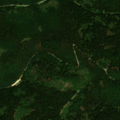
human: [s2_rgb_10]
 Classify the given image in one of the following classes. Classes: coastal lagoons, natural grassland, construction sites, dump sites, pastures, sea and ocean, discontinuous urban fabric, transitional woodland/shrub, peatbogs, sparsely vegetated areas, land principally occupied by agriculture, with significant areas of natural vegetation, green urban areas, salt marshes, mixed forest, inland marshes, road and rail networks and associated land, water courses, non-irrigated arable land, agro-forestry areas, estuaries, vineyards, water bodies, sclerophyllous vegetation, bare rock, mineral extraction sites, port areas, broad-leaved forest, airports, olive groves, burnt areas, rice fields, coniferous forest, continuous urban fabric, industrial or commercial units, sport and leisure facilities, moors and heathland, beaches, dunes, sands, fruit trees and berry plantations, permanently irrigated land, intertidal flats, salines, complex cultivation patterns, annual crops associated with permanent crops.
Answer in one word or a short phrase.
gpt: coniferous forest, mixed forest